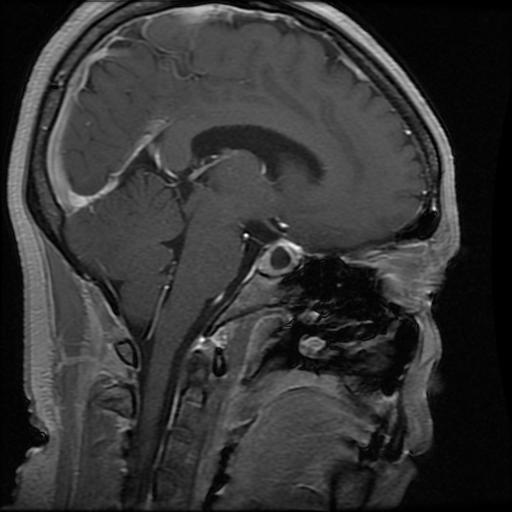
Label: pituitary